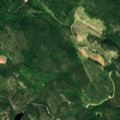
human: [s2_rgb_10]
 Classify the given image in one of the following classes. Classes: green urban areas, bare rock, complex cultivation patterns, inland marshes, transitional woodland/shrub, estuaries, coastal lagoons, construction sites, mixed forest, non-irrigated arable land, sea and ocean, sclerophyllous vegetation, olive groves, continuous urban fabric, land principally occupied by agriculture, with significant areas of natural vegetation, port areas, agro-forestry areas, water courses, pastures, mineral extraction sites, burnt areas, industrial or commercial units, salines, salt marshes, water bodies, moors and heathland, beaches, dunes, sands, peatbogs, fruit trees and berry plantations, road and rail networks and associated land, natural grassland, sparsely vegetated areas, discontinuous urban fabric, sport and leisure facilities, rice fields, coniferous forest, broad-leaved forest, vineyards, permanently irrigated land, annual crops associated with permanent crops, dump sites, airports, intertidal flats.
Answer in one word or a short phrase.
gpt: coniferous forest, transitional woodland/shrub